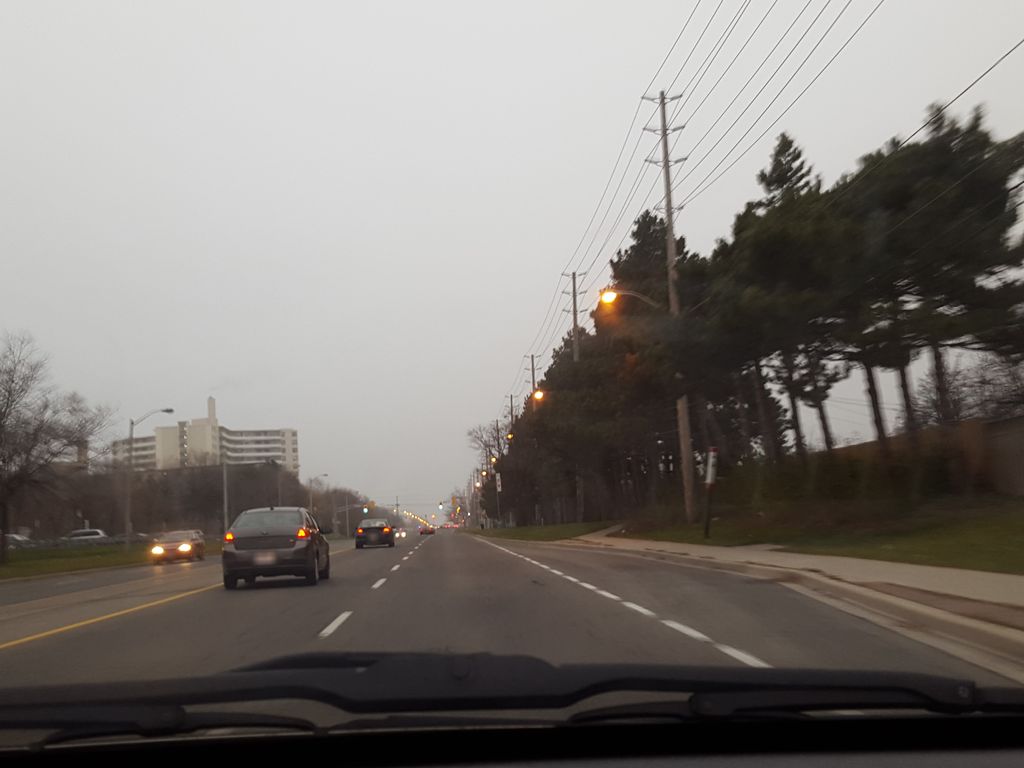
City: toronto